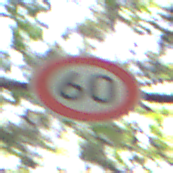
Verkehrszeichen: Geschwindigkeit60
Umgebung: Outdoor, RoadRail
Tageszeit: MorningAfternoon
Wetter: Clear
Licht: Natural
Jahreszeit: NotSpecified
Kontrast: LowContrast